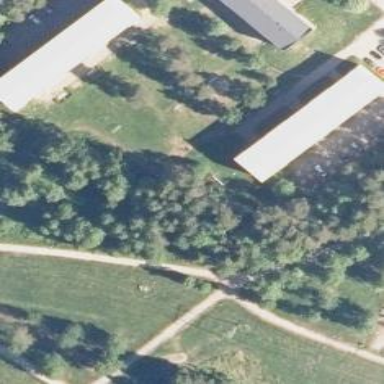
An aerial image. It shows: Dog park for leisure land.